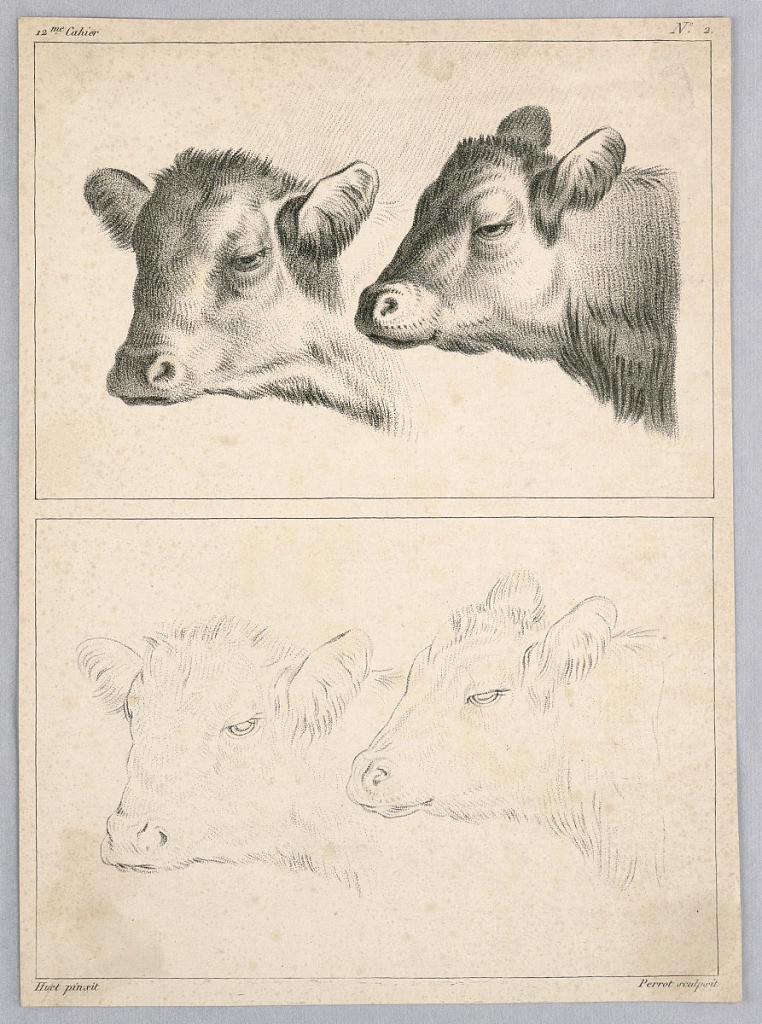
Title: Two Cow Heads, Plate no. 2 from the 12me Cahier d'etudes
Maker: Jean-Baptiste Huët, French, 1745–1811
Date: ca. 1798
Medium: Etching on paper
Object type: Print
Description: Two cow heads at progressive stages of completeness.